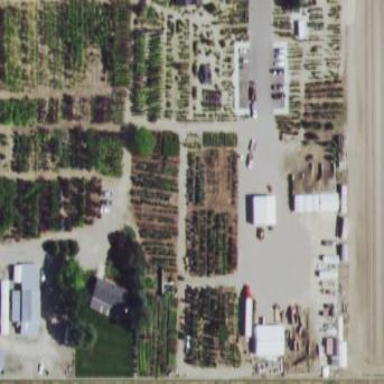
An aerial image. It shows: Plant nursery.